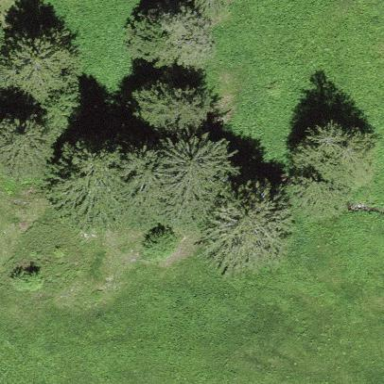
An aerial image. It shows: Forest area predominantly covered with needle-leaved trees.